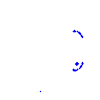
Particle: kaon